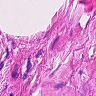
Metastatic tissue present: no